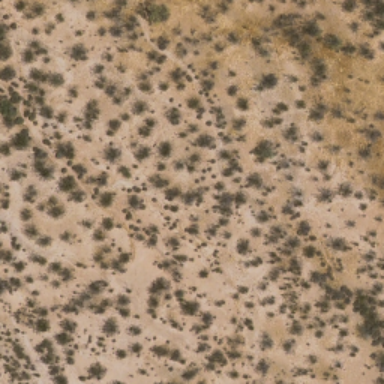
This is a chaparral .